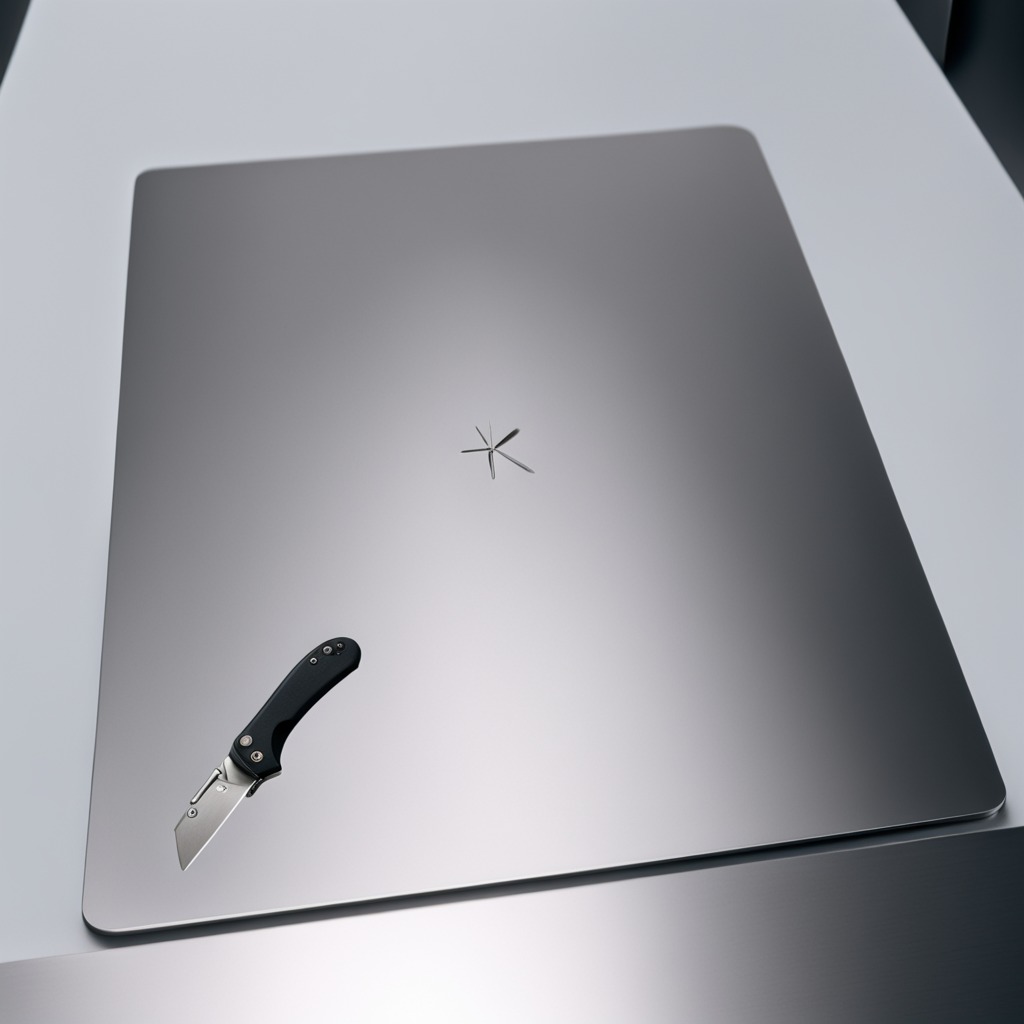
A utility knife is lying on the stainless steel table in a high-end prototyping lab.